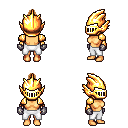
a pixel art fantasy rpg character, female body template, human, tanned skin, gold arm armor, white pants, brown short topknot hairstyle, gold helm, metal gloves, four views (front, back, left, right), 2x2 character sprite sheet, small pixel art, hard edges, no anti-aliasing